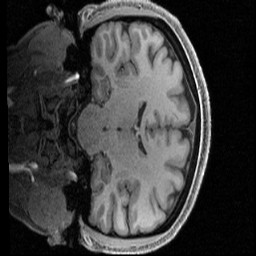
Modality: T1w
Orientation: coronal
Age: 22
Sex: female
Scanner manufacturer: siemens
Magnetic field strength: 3 T
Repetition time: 2.4 s
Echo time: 0.00231 s